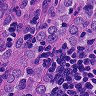
Metastatic tissue present: yes